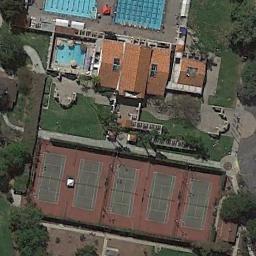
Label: tennis_court